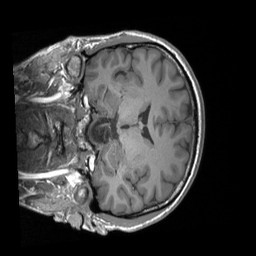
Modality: T1w
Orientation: coronal
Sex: male
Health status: ill
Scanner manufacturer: siemens
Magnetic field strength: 3 T
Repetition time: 1.66 s
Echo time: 0.00254 s